Question: I have some problem converting my data from an plist to objects.
The plist has following structure

I read the file with the following code
'''
-(void)readAnimationsFromPlist
{
NSDictionary *dict;
NSString *path = [[NSBundle mainBundle] pathForResource:@"Animationen" ofType:@"plist"];
dict = [[NSDictionary alloc] initWithContentsOfFile:path];
CCLOG(@"%@", [dict description]);
for (NSDictionary *items in dict)
{
Animation *animation = [[Animation alloc] init];
animation.name = items.description;
CCLOG(@"%@", items);
animation.delay = [items valueForKey:@"delay"]; //(1)
animation.phases = [items valueForKey:@"phases"];
CCLOG(@"Animation %@ mit %i frames eingelesen", items.description, animation.phases.count);
[animationen setObject:animation forKey:animation.name];
[animation release]; //(2)
}
[dict release];
CCLOG(@"%i animationen eingelesen", [animationen count]);
}
'''
My problem is now, that no data get read in line marked with (1) throws always the following exception.
'''
Terminating app due to uncaught exception 'NSUnknownKeyException', reason: '[<NSCFString 0x55d3ba0> valueForUndefinedKey:]: this class is not key value coding-compliant for the key delay.'
'''
I found some info about this message but nothing helpful.
- -
When i look into inspector window when debugging it shows me that items is of Type NSCFString with value 'Hauptgewinn' but it should be an dictionary. I tried to cast it explicit to an NSDictionary but there is nothing changing.
What could i do to solve this problem?
On position (2) must i release that there or can i delete this line?
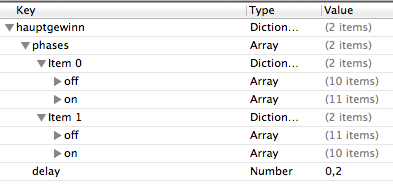
Answer: //2 is correct.
'''
-(void)readAnimationsFromPlist
{
NSDictionary *dict;
NSString *path = [[NSBundle mainBundle] pathForResource:@"untitled" ofType:@"plist"];
dict = [[NSDictionary alloc] initWithContentsOfFile:path];
NSLog(@"Dictionary is: %@", dict);
for(id key in dict)
{
Animation *animation = [[Animation alloc] init];
animation.name = key;
CCLOG(@"%@", key);
animation.delay = [[dict valueForKey:key] valueForKey:@"delay"]; //(1)
animation.phases = [[dict valueForKey:key] valueForKey:@"phases"];
CCLOG(@"Animation %@ mit %i frames eingelesen", items.description, animation.phases.count);
[animationen setObject:animation forKey:animation.name];
[animation release]; //(2)
}
[dict release];
}
'''